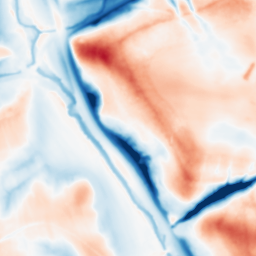
Category: multiscale
Decomposition family: dog_multiscale
Decomposition parameters: sigma_ratio: 2
n_scales: 4
base_sigma: 1
Upsampling method: quadratic
Upsampling parameters: scale: 8
Upsampling scale: 8